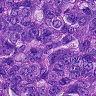
Metastatic tissue present: yes